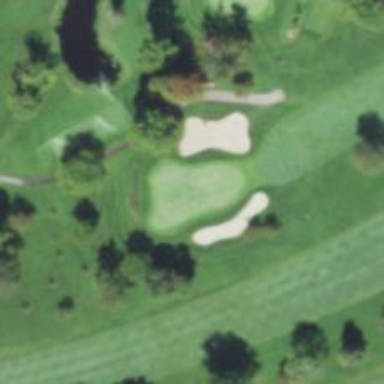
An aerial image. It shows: View of golf hole.